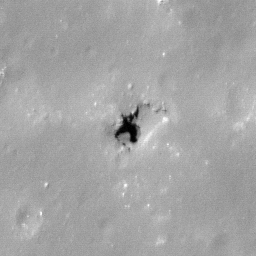
Pit: Jackson 2a
Host crater: Jackson
Host type: impact_melt
Lunar coordinates: latitude 22.497, longitude 196.281